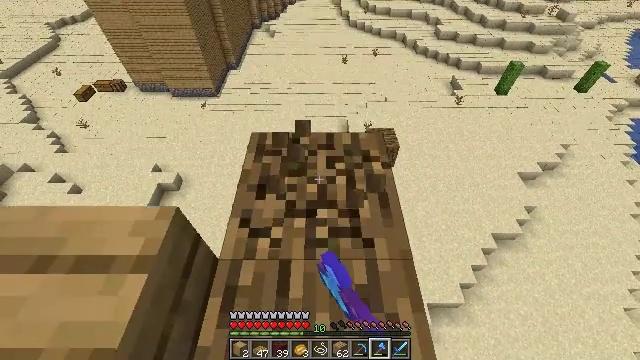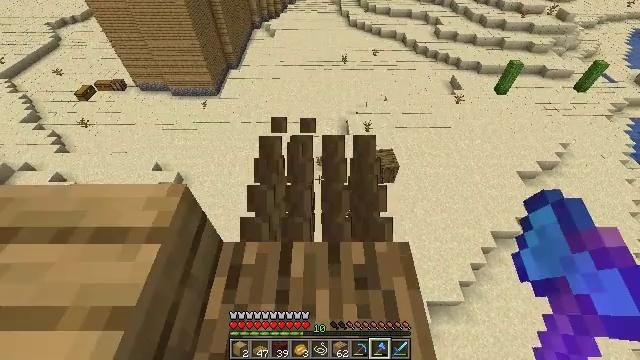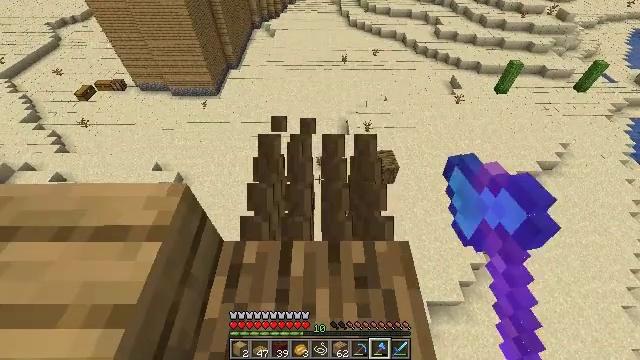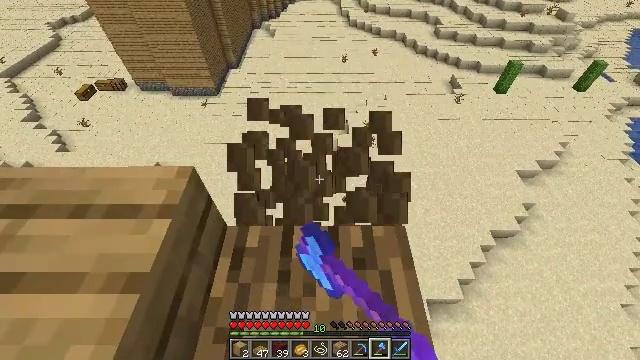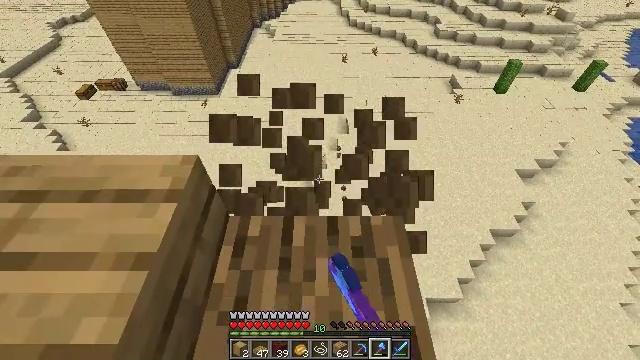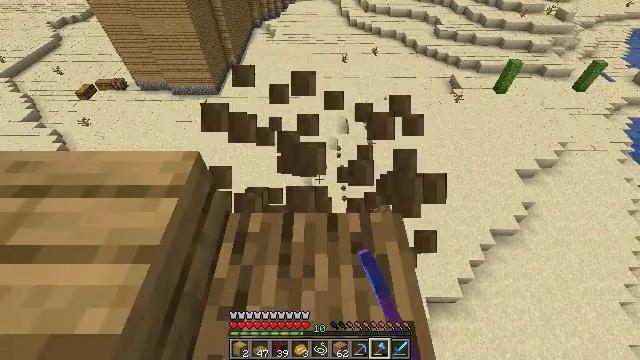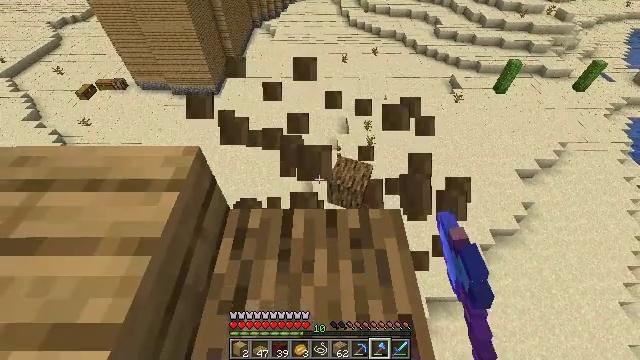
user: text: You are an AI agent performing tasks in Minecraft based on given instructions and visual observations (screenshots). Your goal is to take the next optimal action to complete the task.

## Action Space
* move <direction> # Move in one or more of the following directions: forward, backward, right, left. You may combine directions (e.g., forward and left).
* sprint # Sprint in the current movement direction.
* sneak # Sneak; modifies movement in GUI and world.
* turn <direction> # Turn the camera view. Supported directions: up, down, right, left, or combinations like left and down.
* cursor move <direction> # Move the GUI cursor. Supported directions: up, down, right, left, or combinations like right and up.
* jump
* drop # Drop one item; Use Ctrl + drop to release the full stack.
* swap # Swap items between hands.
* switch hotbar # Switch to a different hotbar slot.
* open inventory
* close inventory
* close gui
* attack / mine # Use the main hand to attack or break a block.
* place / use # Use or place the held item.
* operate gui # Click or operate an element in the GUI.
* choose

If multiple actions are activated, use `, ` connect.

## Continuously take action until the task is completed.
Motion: motion action
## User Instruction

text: Break the oak wood to collect it.
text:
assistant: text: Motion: move back, sneak, attack / mine
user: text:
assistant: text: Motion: move back, sneak, attack / mine
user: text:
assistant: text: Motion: move back, sneak, attack / mine
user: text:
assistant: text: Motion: sneak
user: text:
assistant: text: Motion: sneak
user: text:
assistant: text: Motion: sneak
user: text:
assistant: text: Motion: sneak